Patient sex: M
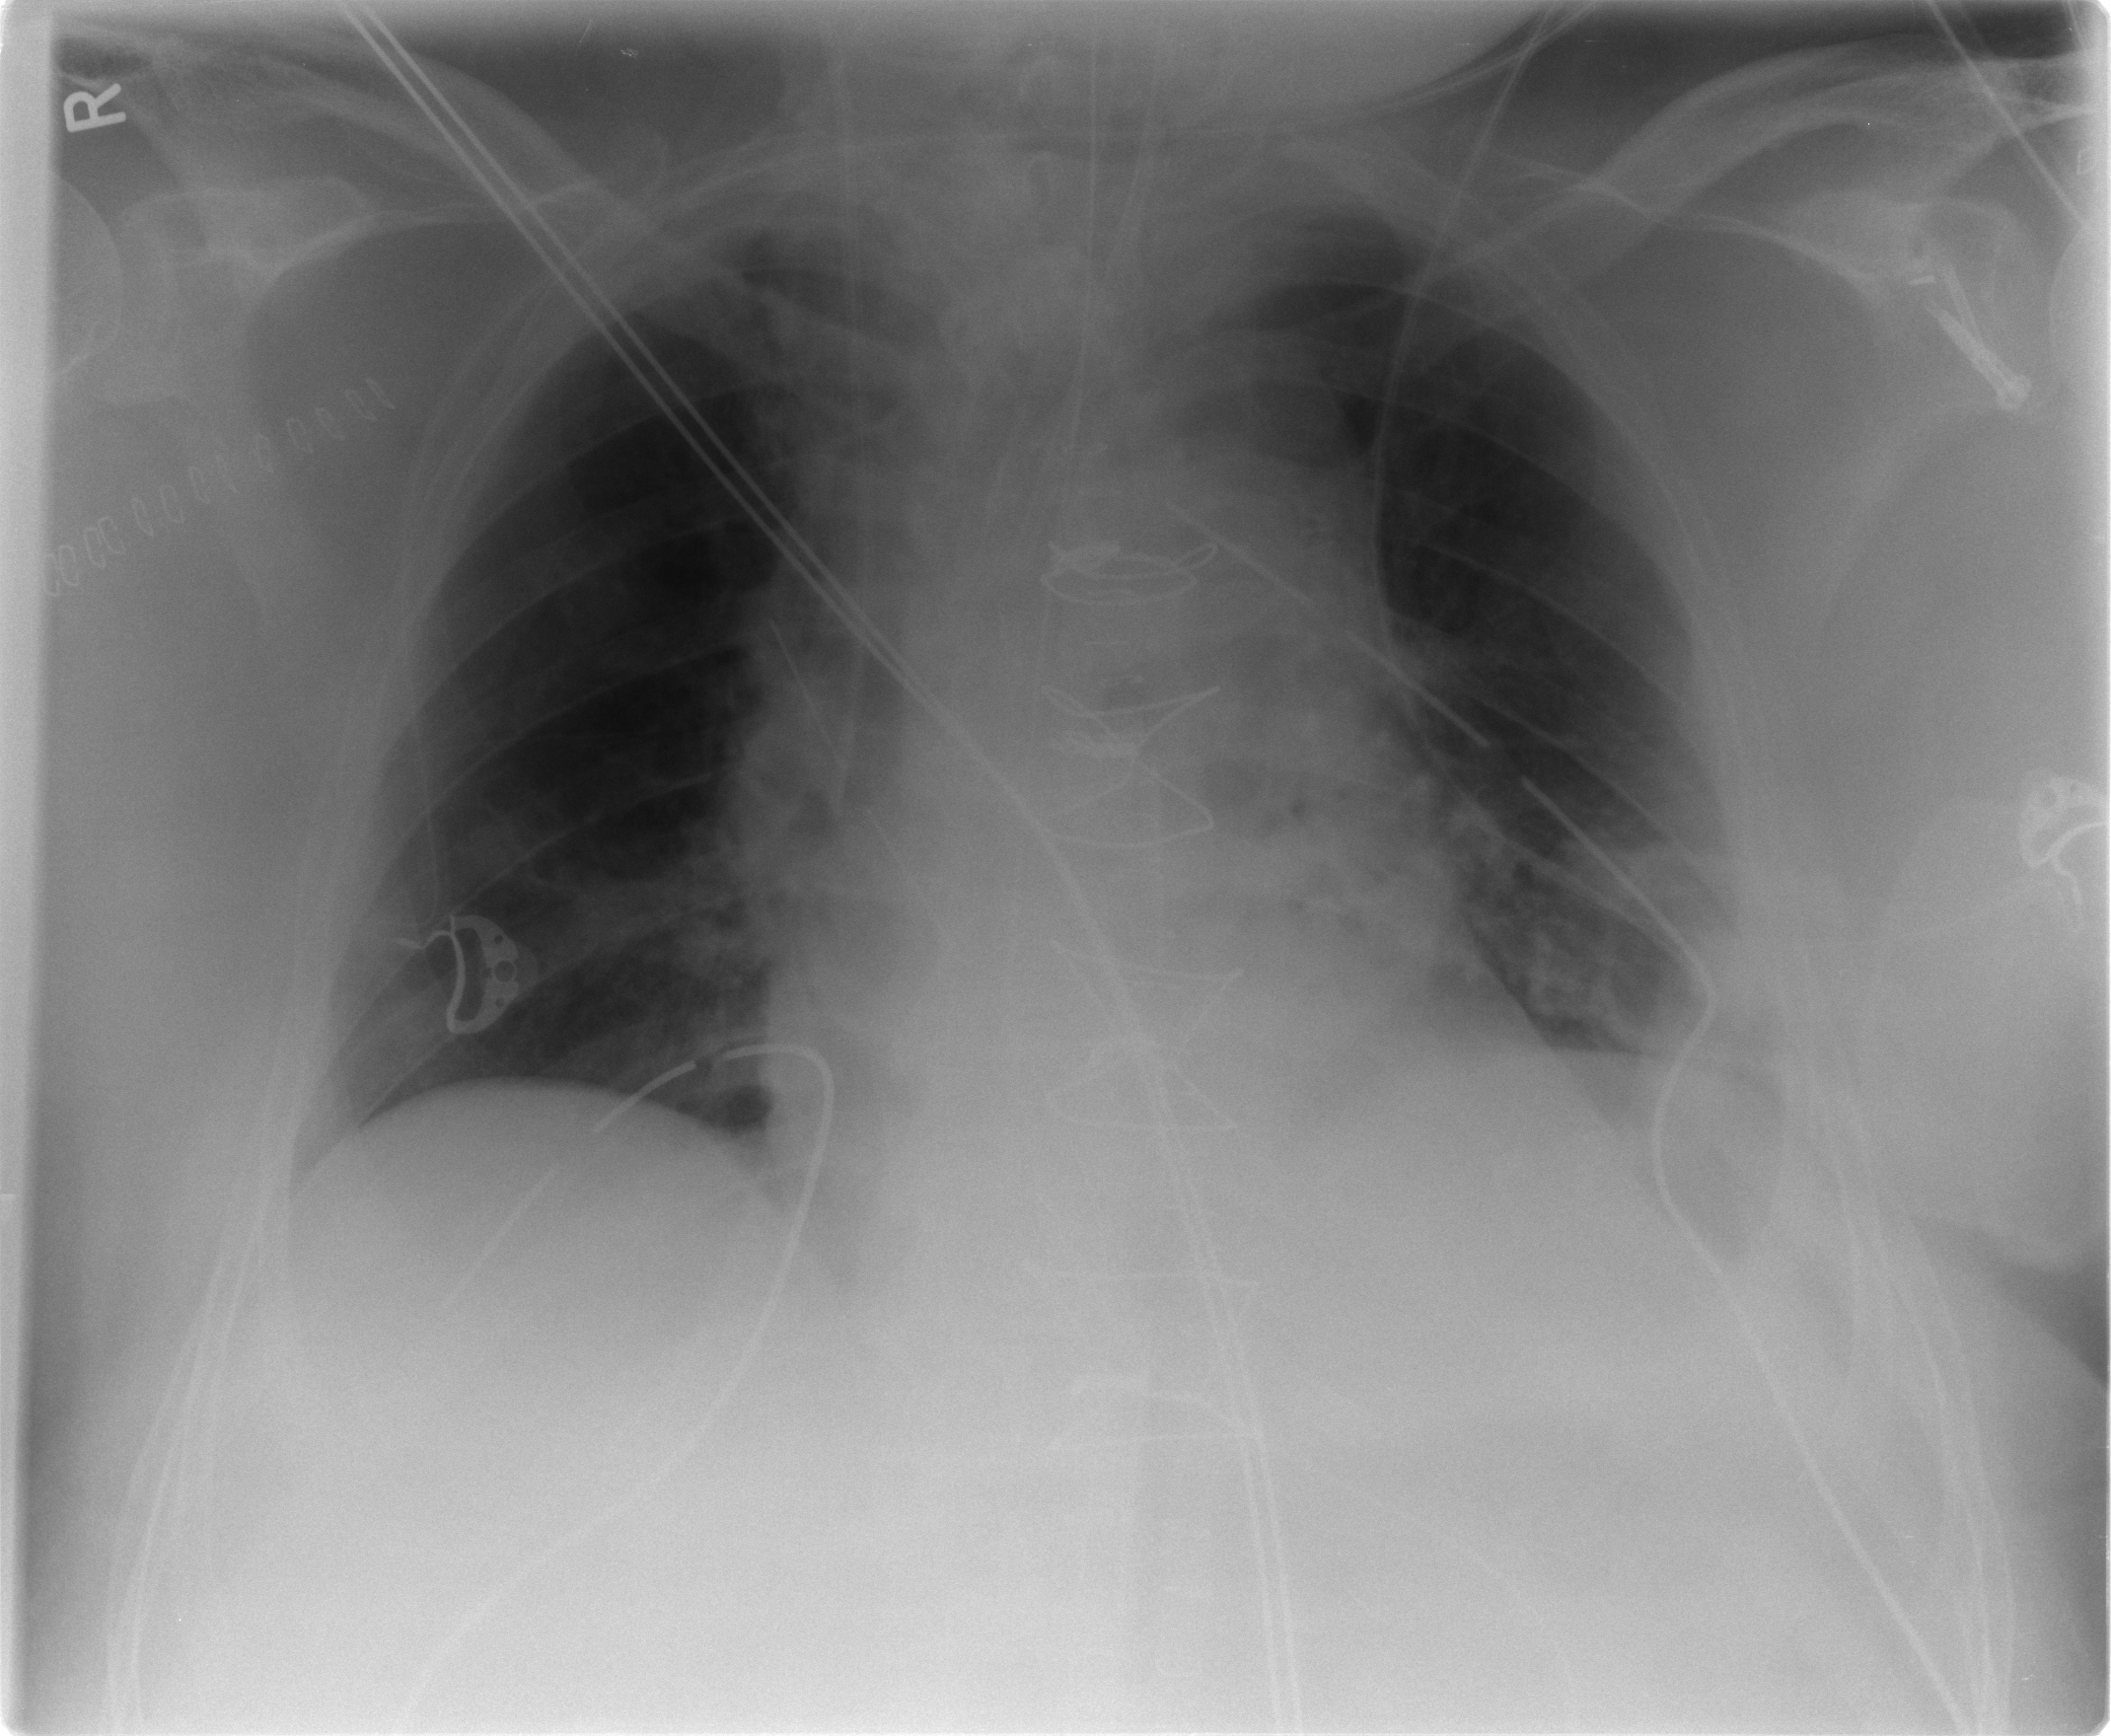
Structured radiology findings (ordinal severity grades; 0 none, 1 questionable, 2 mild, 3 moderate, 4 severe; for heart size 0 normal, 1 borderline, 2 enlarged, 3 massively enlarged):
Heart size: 1
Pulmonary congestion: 1
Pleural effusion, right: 0
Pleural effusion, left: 1
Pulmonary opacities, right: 0
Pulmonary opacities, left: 1
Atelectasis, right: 1
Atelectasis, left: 1